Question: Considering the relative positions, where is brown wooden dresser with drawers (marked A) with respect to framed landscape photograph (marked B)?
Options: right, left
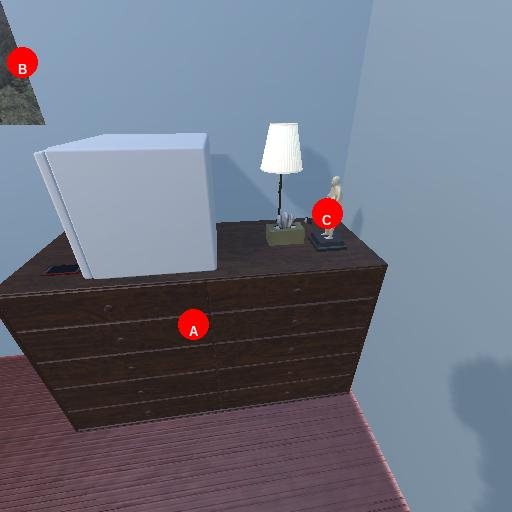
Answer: right